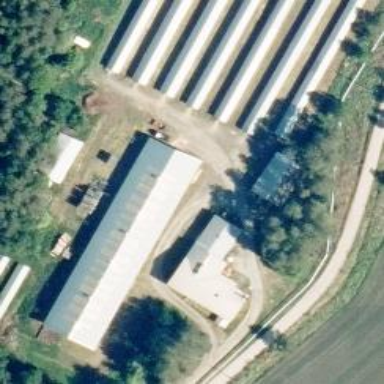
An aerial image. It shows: Fence surrounding farmyard.